Chest X-ray:
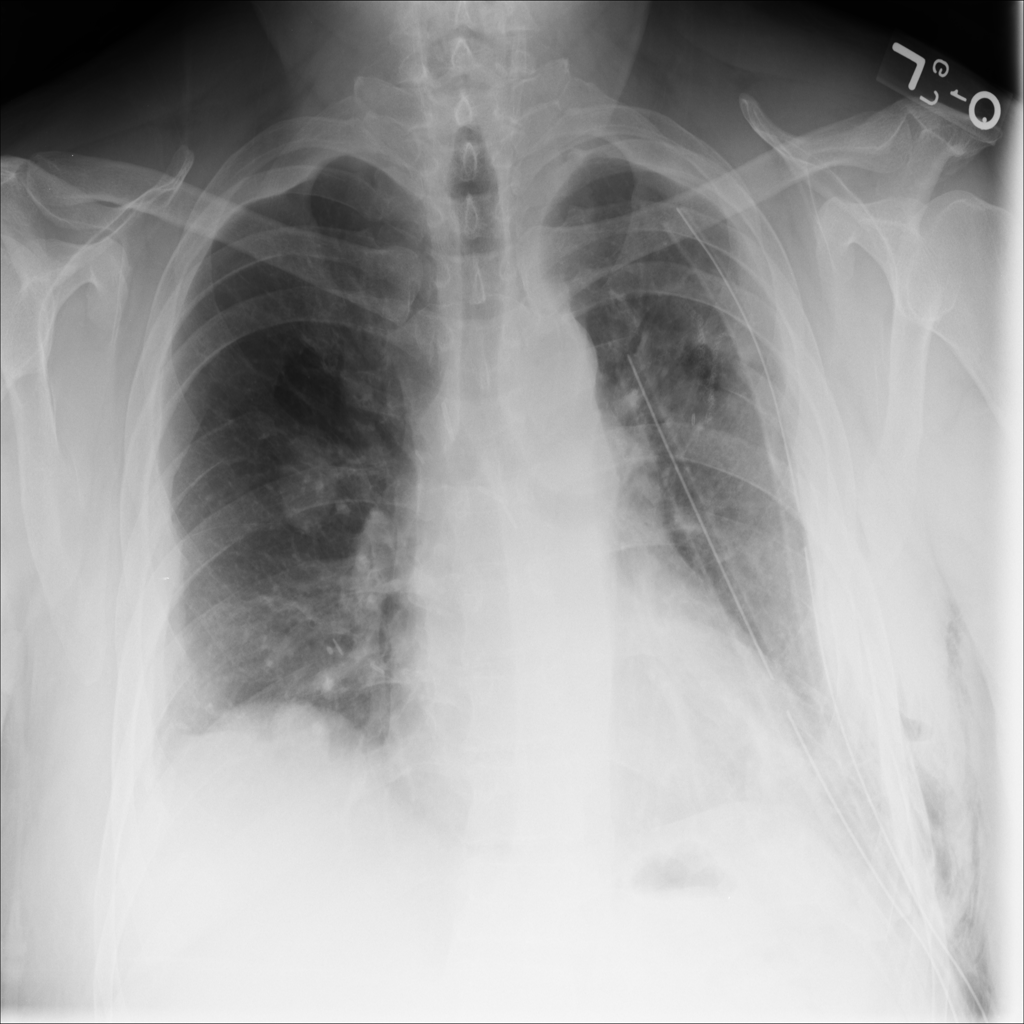
Findings: Nodule, Pleural Thickening, Consolidation, Effusion, Fracture
No abnormal finding: no